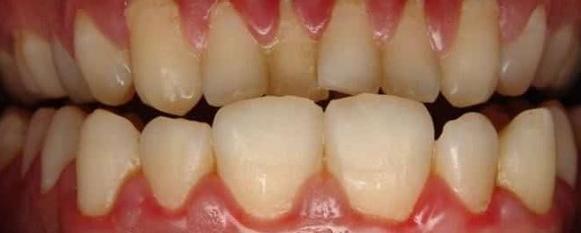
Condition: Gingivitis